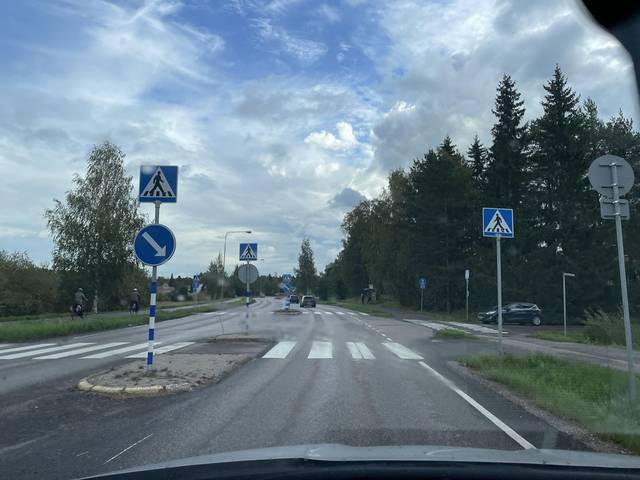
Region: Finland
Coordinates: 60.414, 25.061